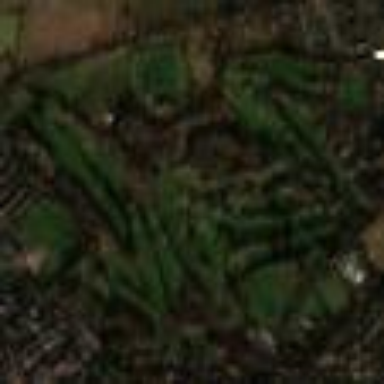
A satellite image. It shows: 18-hole golf course classified as leisure land.